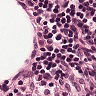
Metastatic tissue present: no